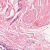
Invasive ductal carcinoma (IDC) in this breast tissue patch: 0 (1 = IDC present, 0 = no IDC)